Current action and preconditions to check: trajectory_clear

Your task: For each precondition in the list above, predict whether it will hold at this action.

Consider the current scene as observed from the mobile robot's camera, and analyze the predicted future states of all dynamic agents (e.g., people, animals, vehicles, or any moving entities) within the NEXT SECOND.

IMPORTANT: Only answer "very likely" if you are absolutely certain—based on strong, clear evidence—that a dynamic agent will violate the precondition in the predicted future state. Do NOT answer "very likely" for unlikely, ambiguous, or low-probability risks.

Ask yourself for each precondition: Is there a high probability, with clear and convincing evidence, that the predicted future states of any dynamic agent will interfere with the predicted future state of the currently executing action within the NEXT SECOND, causing that precondition to fail?

Assess the risk level based on these predictions. Use "likely" or "very likely" if motions create a clear risk of interference.

Use "neutral" or "improbable" if agents are nearby but their predicted paths are clearly diverging or non-conflicting.

Failure Risk Categories: "very improbable", "improbable", "neutral", "likely", "very likely"

Answer Format: Output ONLY the probability_of_failure value from these categories: "very improbable", "improbable", "neutral", "likely", "very likely"

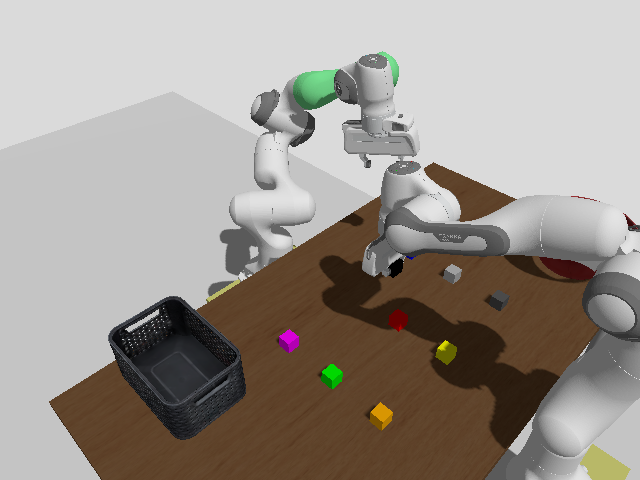

Answer: very improbable